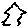
Label: tree